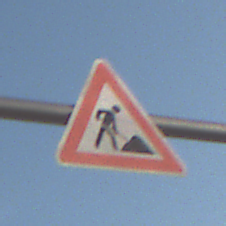
Verkehrszeichen: Arbeitsstelle
Umgebung: Outdoor, Nature
Tageszeit: MorningAfternoon
Wetter: PartlyCloudy
Licht: Natural
Jahreszeit: NotSpecified
Kontrast: HighContrast